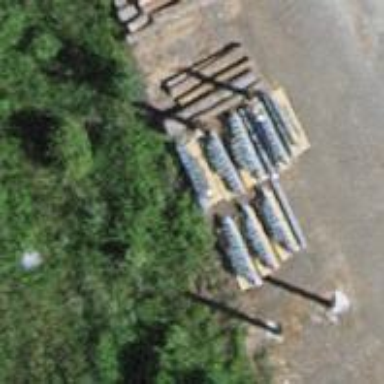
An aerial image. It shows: Sawmill crafting area.